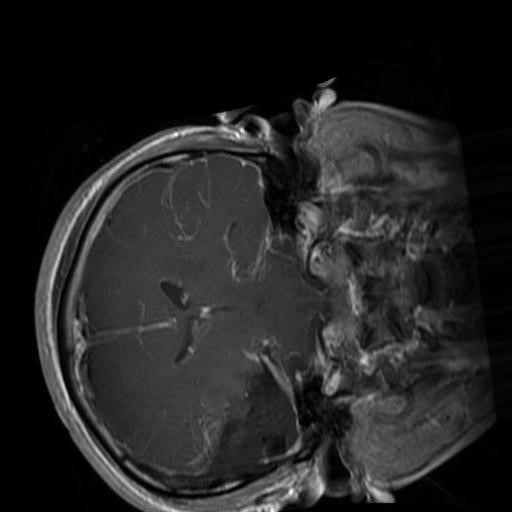
Label: brain_glioma